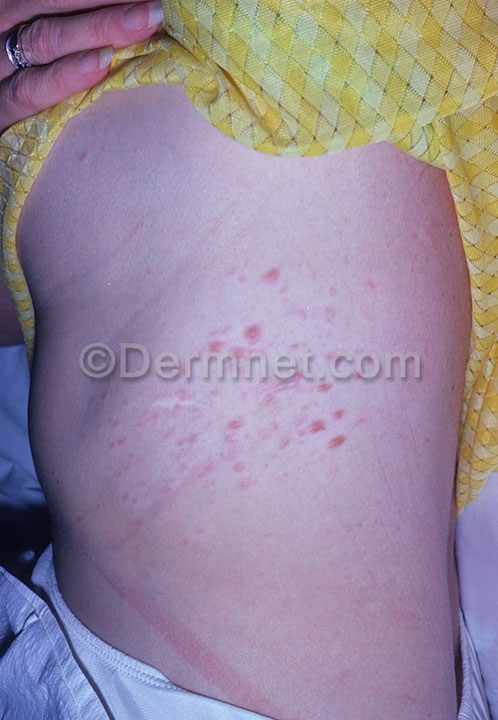
Disease: Seborrheic Keratoses and other Benign Tumors